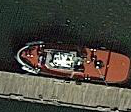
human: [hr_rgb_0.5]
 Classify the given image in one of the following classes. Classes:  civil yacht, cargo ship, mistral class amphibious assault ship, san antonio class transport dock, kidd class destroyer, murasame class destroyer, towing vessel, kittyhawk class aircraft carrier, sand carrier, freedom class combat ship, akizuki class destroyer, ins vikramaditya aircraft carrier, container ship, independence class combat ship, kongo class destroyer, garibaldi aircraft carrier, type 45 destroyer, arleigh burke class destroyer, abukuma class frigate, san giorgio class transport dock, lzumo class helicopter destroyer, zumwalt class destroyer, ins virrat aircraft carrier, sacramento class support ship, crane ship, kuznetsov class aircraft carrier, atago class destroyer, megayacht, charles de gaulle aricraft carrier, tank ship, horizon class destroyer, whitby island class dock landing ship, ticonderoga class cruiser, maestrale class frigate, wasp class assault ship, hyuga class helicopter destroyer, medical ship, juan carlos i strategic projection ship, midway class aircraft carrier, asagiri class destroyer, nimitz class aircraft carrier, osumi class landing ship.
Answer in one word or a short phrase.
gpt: Towing vessel